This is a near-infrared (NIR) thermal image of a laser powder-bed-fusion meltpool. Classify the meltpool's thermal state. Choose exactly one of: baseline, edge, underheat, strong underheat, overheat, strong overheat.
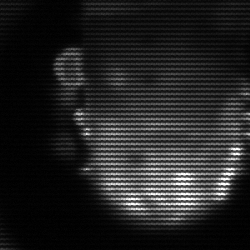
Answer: baseline